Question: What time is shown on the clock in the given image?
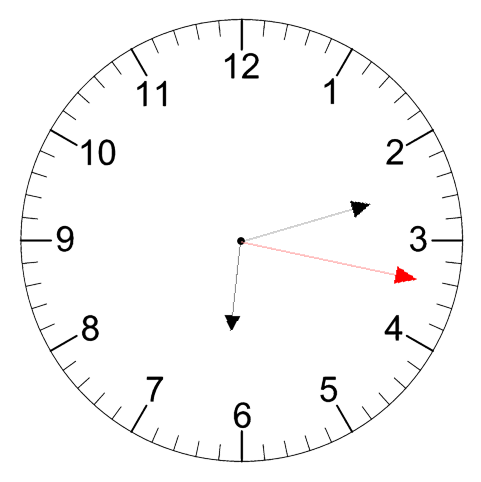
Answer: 06:12:17